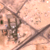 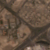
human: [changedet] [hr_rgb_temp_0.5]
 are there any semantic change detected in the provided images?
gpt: The crossroads appears bigger and some new buildings are present.